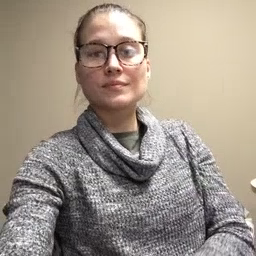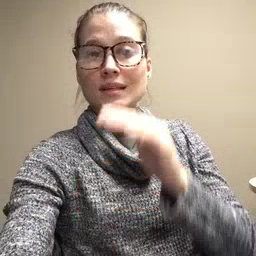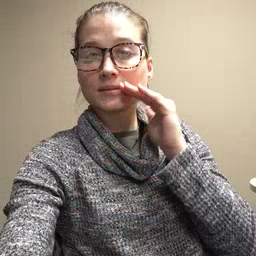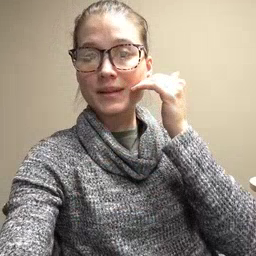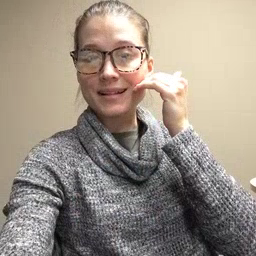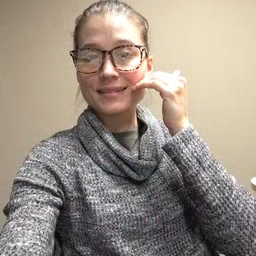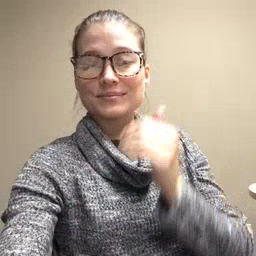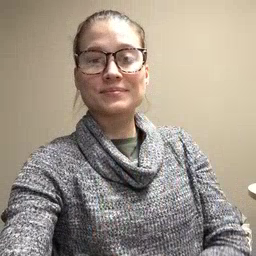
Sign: smile